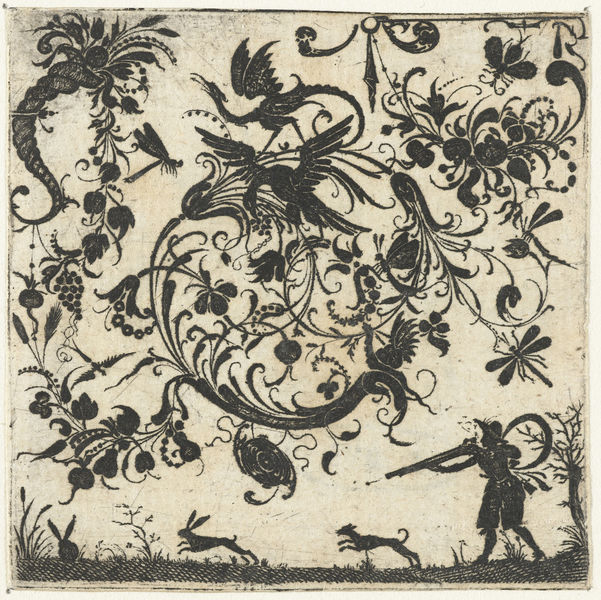
Titel: Voluut met vogels en insecten
Künstler: Esaias van Hulsen
Standort: Amsterdam
Institution: Rijksmuseum
Schlagwörter: vogel, blume, blumen, schmuck, szene, zeichnung, blüte, blüten, hund, ornament, füllhorn, vögel, stoff, hase, hasen, trauben, spanien, papier, floral, verzierung, tusche, schmetterling, jagd, tinte, jäger, gewehr, insekt, libelle, reben, drache, schuss, illlustration